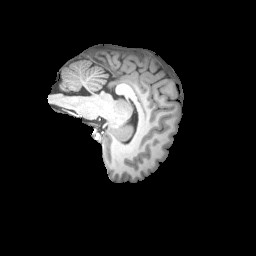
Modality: T1w
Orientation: sagittal
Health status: ill
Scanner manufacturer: siemens
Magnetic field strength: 3 T
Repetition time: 2 s
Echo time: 0.00303 s